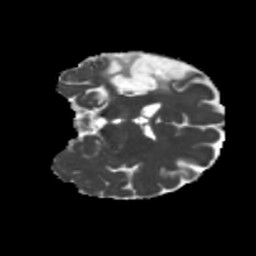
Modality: MD
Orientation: coronal
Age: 36
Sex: female
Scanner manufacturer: siemens
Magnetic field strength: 3 T
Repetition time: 5.25 s
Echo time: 0.08 s